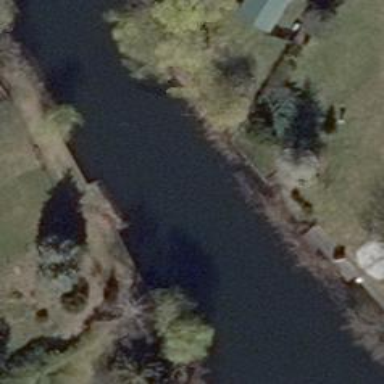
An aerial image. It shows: Canal with riverbanks on both sides.